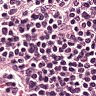
Metastatic tissue present: no